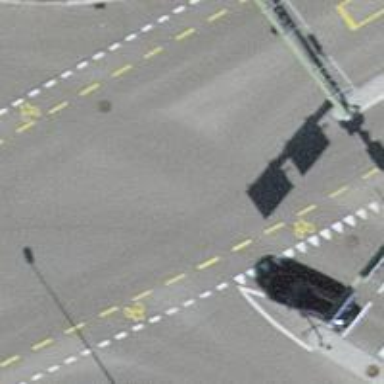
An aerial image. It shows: Primary highway with asphalt surface and separate sidewalk.